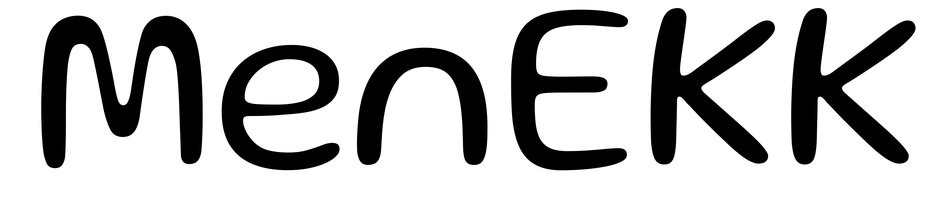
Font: Gluten_Light